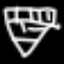
Label: diamond